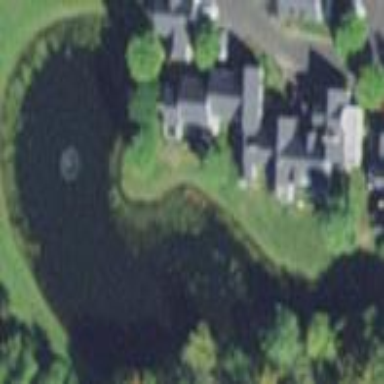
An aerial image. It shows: Peaceful pond surrounded by nature.